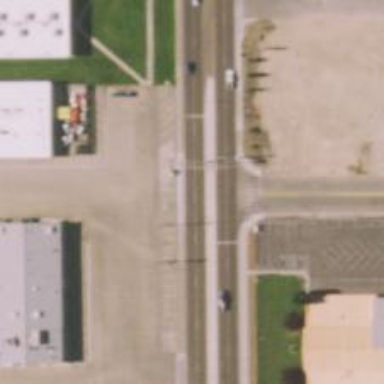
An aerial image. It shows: Asphalt road classified as primary highway.